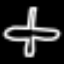
Label: airplane